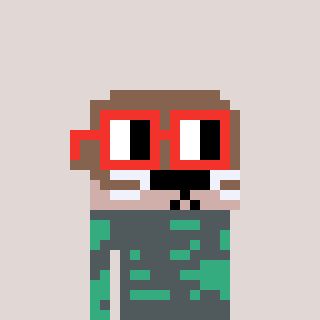
a pixel art character with square red glasses, a otter-shaped head and a teal-colored body on a warm background